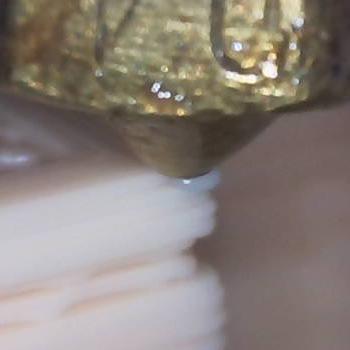
Flow rate: 118%